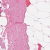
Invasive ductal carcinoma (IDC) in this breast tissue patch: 0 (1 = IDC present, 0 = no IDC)